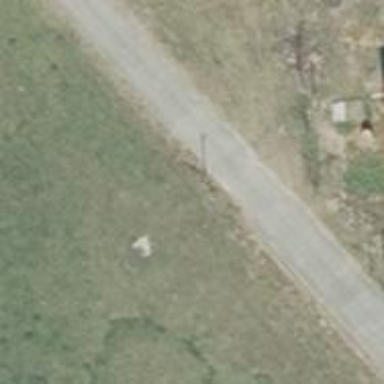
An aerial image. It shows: Power pole.